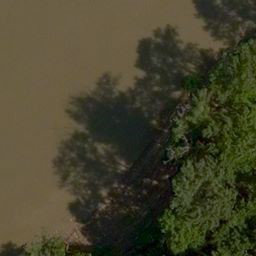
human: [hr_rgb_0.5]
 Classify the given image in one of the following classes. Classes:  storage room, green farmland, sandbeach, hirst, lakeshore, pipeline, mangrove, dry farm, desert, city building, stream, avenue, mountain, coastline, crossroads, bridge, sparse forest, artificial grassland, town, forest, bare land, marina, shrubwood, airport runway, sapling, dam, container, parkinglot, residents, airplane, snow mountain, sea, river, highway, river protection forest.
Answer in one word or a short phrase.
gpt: river protection forest